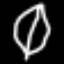
Label: leaf